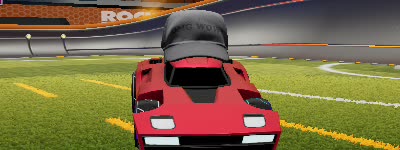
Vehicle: breakout